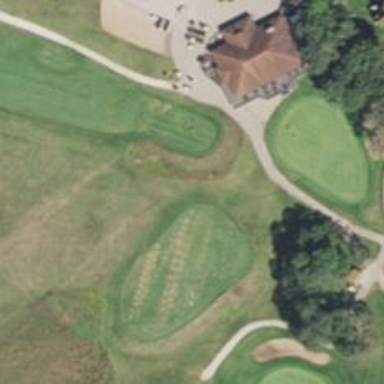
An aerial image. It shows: Grass area designated as golf tee.